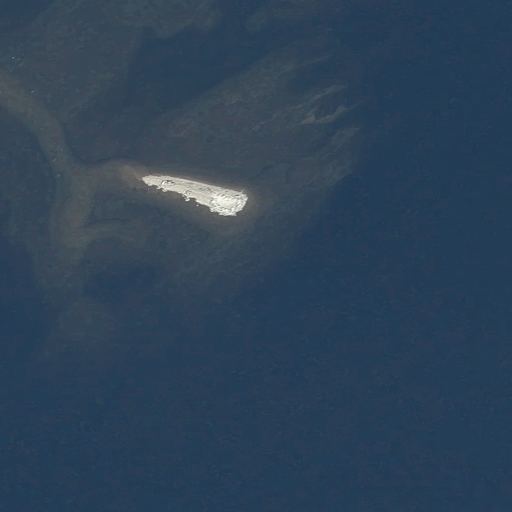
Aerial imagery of island in Maine named Center Island containing only open water